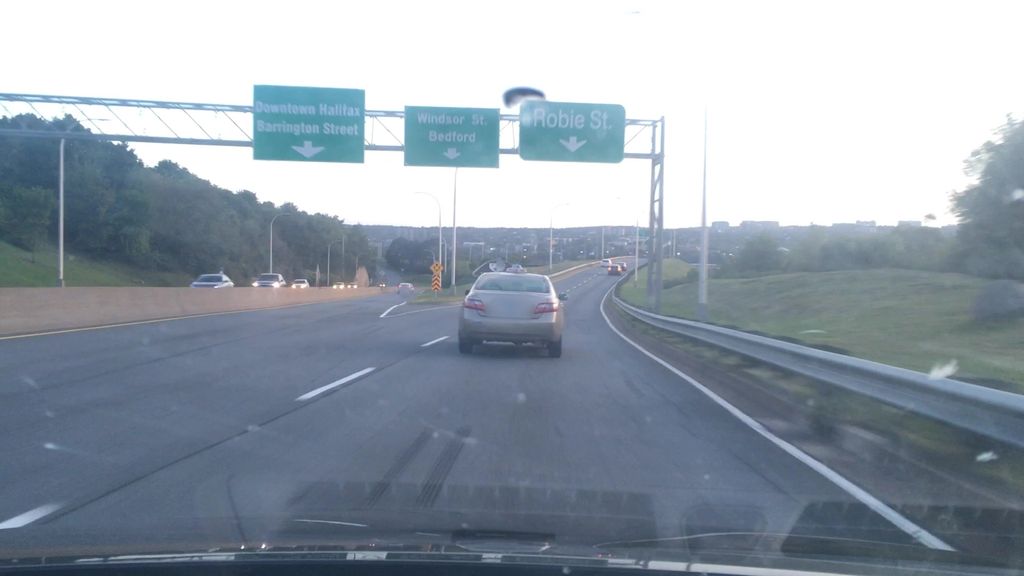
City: halifax